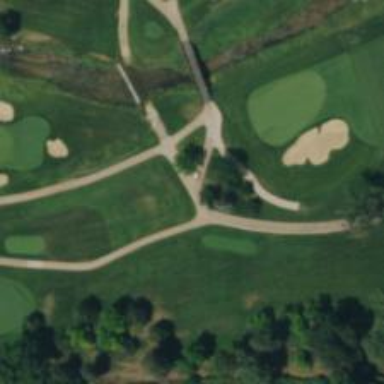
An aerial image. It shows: Well-maintained path primarily used as golf cart path.